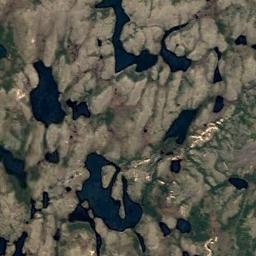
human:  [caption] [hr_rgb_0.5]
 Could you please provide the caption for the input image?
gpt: Half the area of this wetland is dark blue water .

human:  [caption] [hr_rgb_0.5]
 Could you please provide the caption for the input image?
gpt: There is a large land mixed with green and brown in the river in a wetland .

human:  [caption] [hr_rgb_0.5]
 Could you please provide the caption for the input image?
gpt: The wetland consists of bare land, Green plants and water .

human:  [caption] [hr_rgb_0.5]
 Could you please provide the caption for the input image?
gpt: Numerous waters of different sizes are surrounded by wetlands .

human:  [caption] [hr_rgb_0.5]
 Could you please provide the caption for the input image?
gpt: There are some lakes on the wetland .